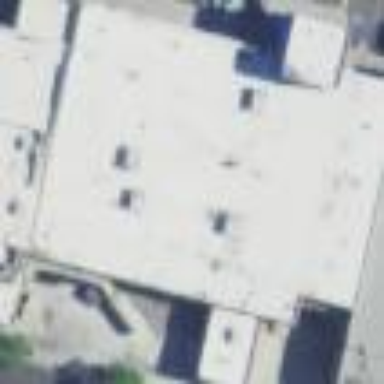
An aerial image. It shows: Retail building that houses department store.